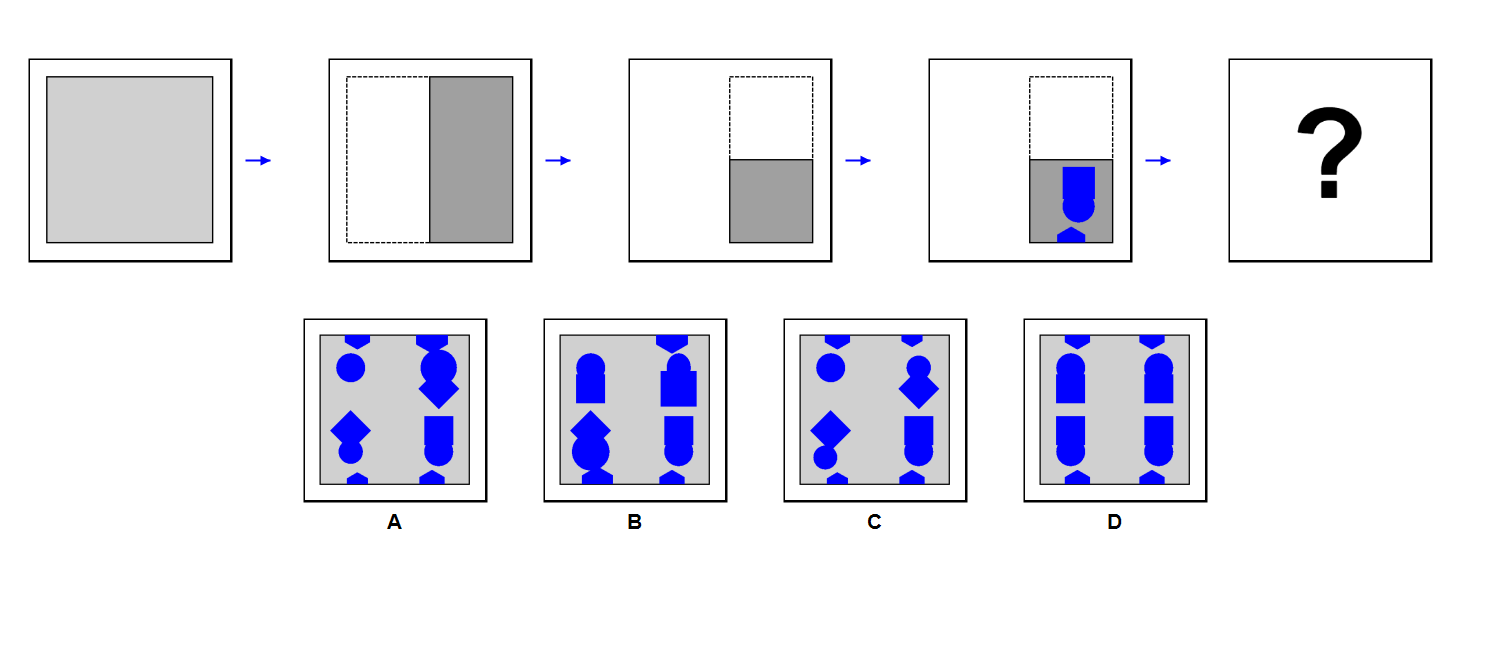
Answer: D